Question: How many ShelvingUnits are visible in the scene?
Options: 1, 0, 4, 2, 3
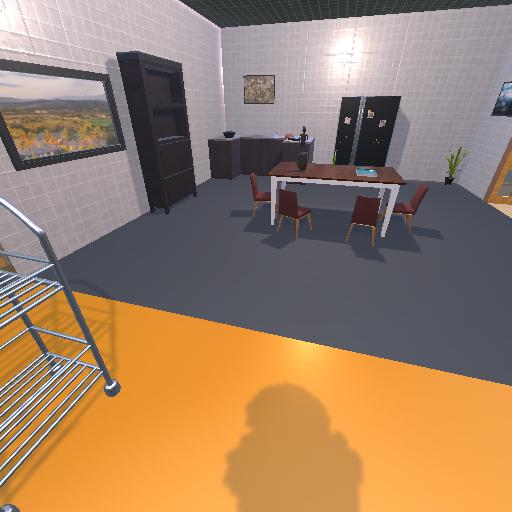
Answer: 1